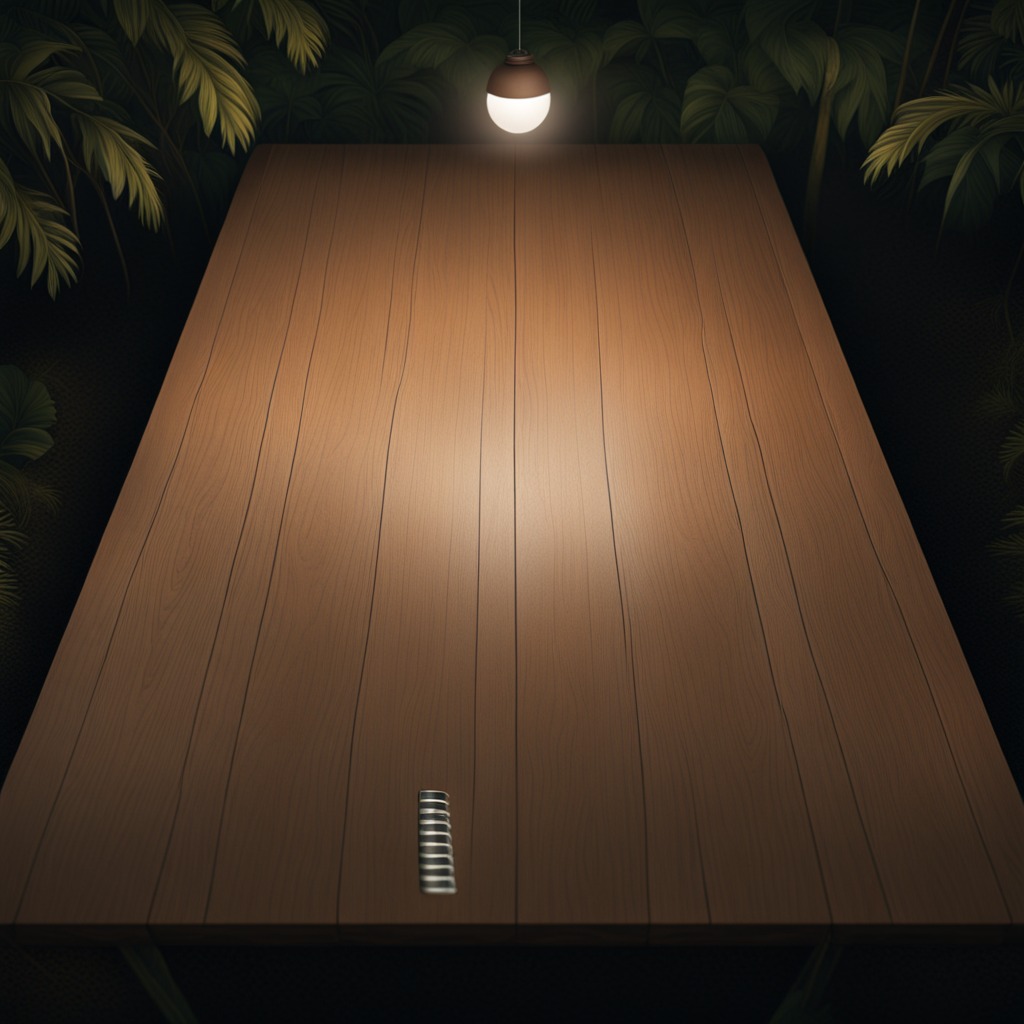
A coiled metal spring is lying on a clean wooden table inside a jungle field workshop tent at night.